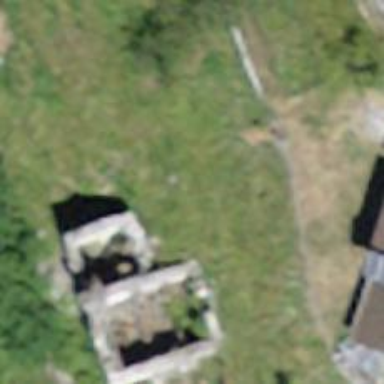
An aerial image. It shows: Historic ruins of building.